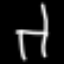
Label: chair